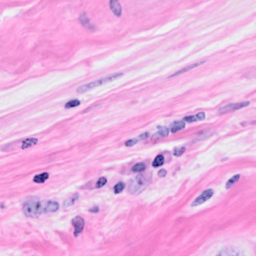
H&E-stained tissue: Breast